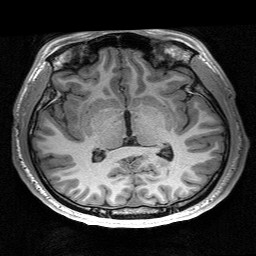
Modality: T1w
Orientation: coronal
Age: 20
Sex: male
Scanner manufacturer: siemens
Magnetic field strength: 3 T
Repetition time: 2.53 s
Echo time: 0.00267 s